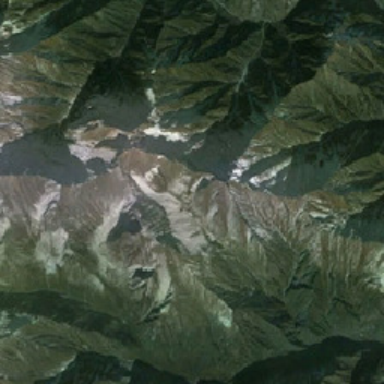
Snow falls on the mountain .